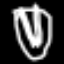
Label: diamond